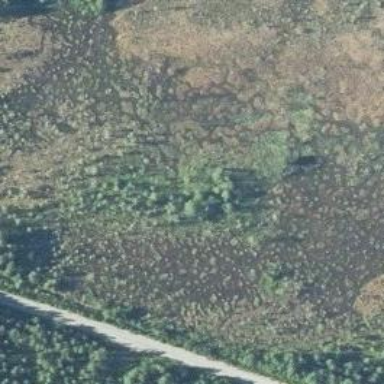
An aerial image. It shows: Bog wetland.